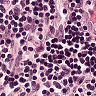
Metastatic tissue present: no